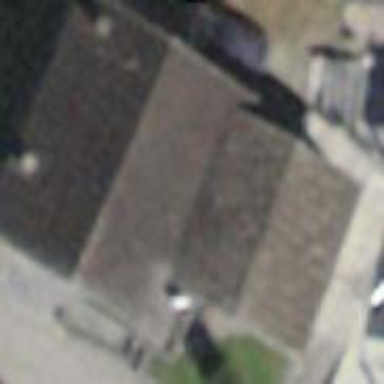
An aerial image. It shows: Detached building.